Interaction volume radius: 10 \u00c5
Interaction volume height: 35 \u00c5
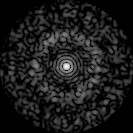
Disorder parameter: 0.8331